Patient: sex M, age 75
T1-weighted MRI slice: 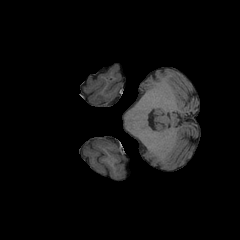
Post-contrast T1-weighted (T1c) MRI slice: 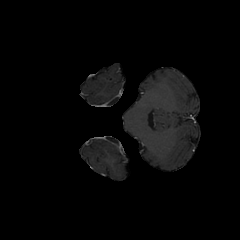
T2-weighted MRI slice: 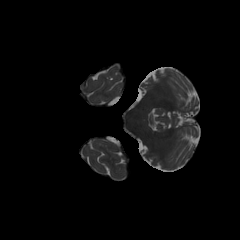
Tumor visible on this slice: no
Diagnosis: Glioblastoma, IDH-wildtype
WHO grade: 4